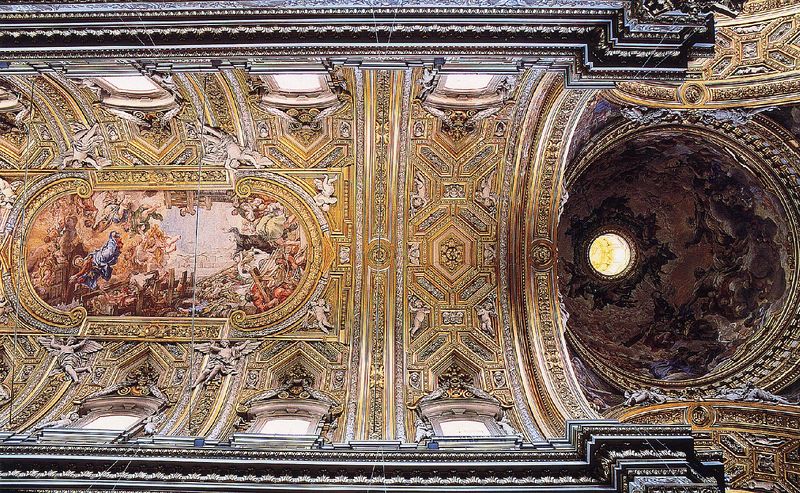
Titel: Santa Maria in Vallicella (Chiesa Nuova)
Künstler: Matteo da Castello
Standort: Rom (EU - I - Latium)
Schlagwörter: gemälde, gott, himmel, mann, schatten, gelb, fenster, frau, laterne, licht, wolke, malerei, muster, architektur, kirche, sonne, gold, decke, fliegen, kreis, engel, putto, bogen, rundbogen, kuppel, stuck, gewölbe, antike, medaillon, loch, rom, sims, gesims, christus, kapelle, heiliger, gaube, deckengemälde, fresko, golden, lucht, putten, putti, ziege, sakral, fresco, vergoldung, deckenmalerei, vierung, schöpfung, stuckierung, vierungskuppel, sistina, universal, niederkunffg